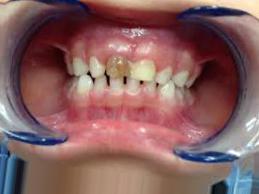
Condition: Tooth Discoloration